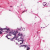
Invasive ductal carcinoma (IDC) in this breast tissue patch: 0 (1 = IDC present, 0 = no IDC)